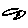
Label: circle